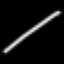
Label: line